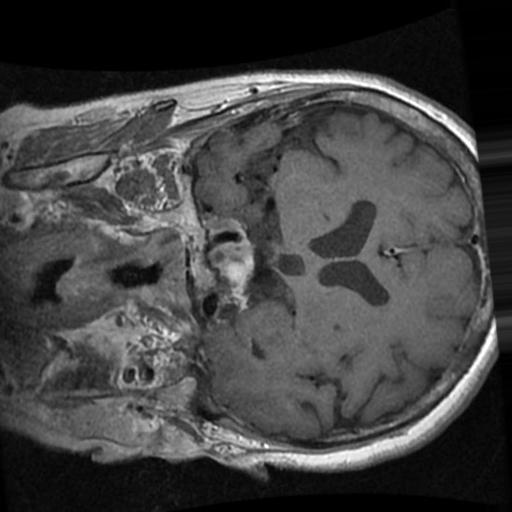
Label: brain_tumor